Field crop: maize
Growth stage: 2
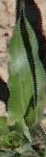
Species: maize